Interaction volume radius: 5 \u00c5
Interaction volume height: 15 \u00c5
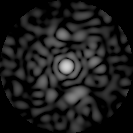
Disorder parameter: 0.7901